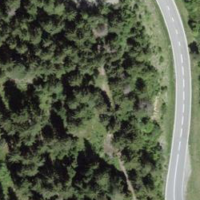
EUNIS habitat code: 43
Species observed at this site:
Lysandra coridon